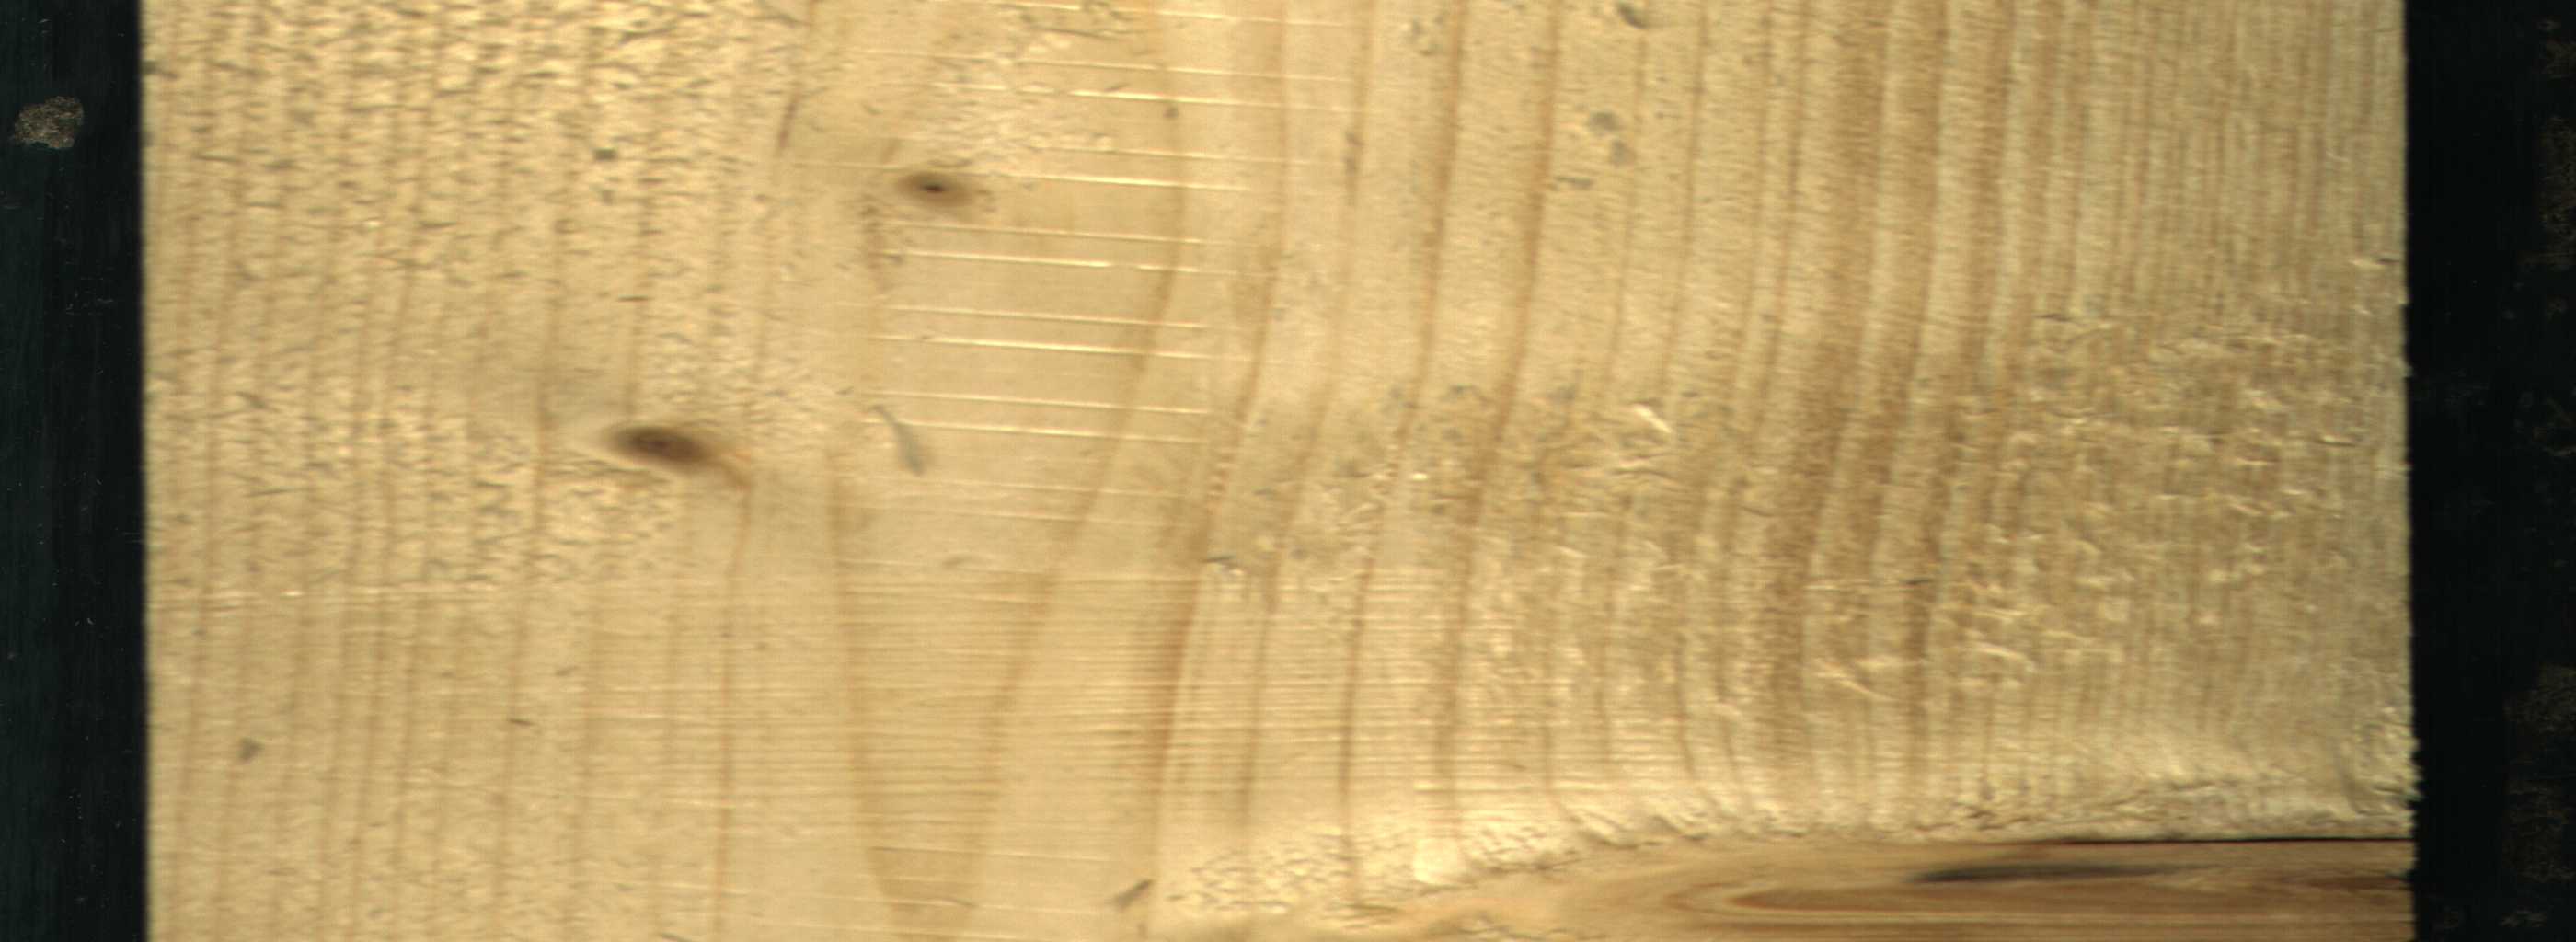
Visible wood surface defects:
Live_Knot
Live_Knot
Live_Knot